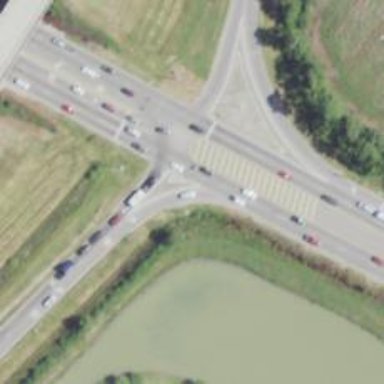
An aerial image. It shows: Trunk link highway.